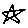
Label: star